Question: i have schedule data for assign driver to the user in excel..
here's my data:

All i want to know is how to check time range between other time range (without macro) so i can create a new schedule for the driver if possible..
for example, if some user make request on 24/12/2014 at 11:00 to 12:00, i can assign driver A to do that, because between 11.00 to 12.00, Driver A doesn't have any schedule for delivery.. and if i assign Driver A on 11:00 to 13:00, it will show me not available status because they have delivery schedule on 12:00 to 14:00..
does anyone know how to that? many thanks..
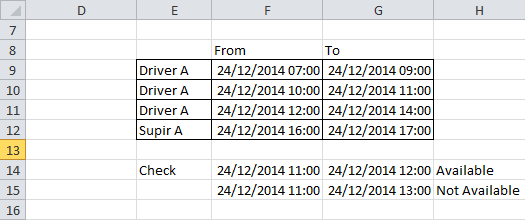
Answer: I have changed the example slightly to limit it to just a named driver. Your drivers don't seem to need any breaks between their jobs so you just want to find any existing slots which overlap with your proposed slot and it looks like this:-
(1) Beginning of existing slot before end of proposed slot
'''
F$9:F$12,"<"&G14
'''
and
(2) End of existing slot after beginning of proposed slot
'''
G$9:G$12,">"&F14
'''
and
(3) Same driver
'''
E$9:E$12,E14
'''
Putting all this together using COUNTIFS and placing this in an IF statement in H14:-
'''
=IF(COUNTIFS(F$9:F$12,"<"&G14,G$9:G$12,">"&F14,E$9:E$12,E14),"Not available","Available")
'''
and pull down to H15.